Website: crate-barrel
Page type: billing-address
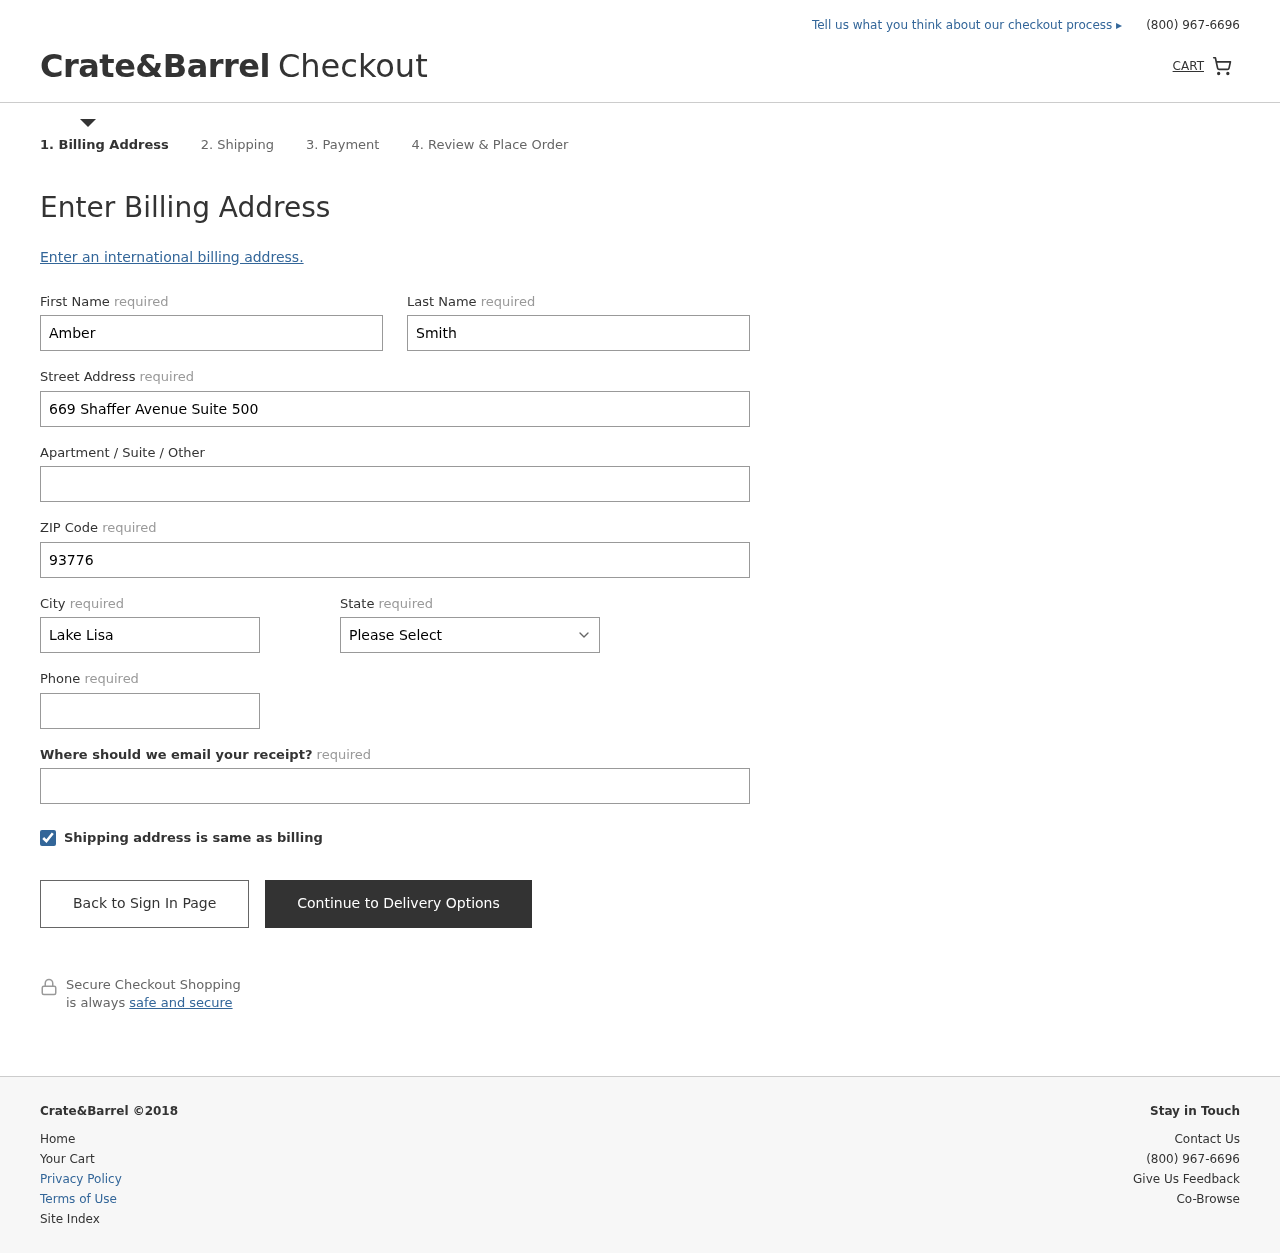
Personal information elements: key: PII_STATE
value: Alabama
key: PII_FIRSTNAME
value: Amber
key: PII_LASTNAME
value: Smith
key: PII_STREET
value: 669 Shaffer Avenue Suite 500
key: PII_POSTCODE
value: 93776
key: PII_CITY
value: Lake Lisa
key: PII_PHONE
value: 6023592427
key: PII_EMAIL
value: amber_smith@gmail.com